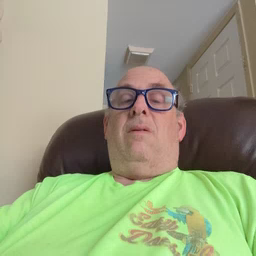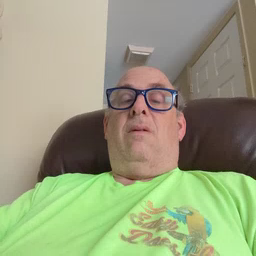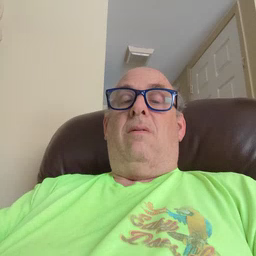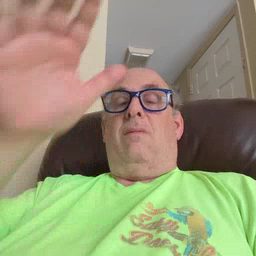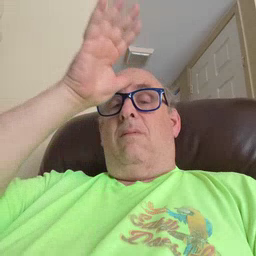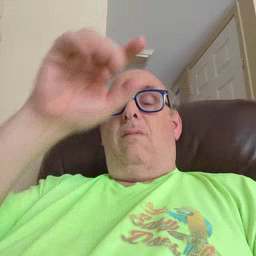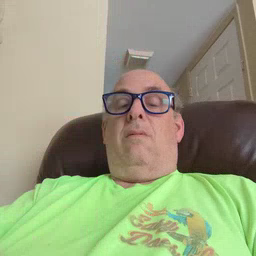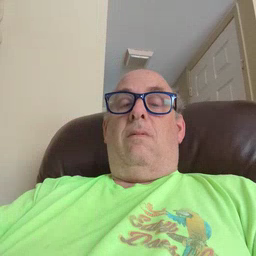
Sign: dad